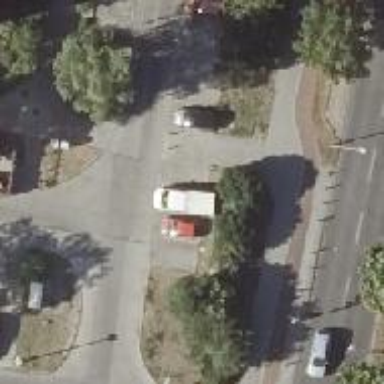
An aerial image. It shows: Unmarked road crossing.